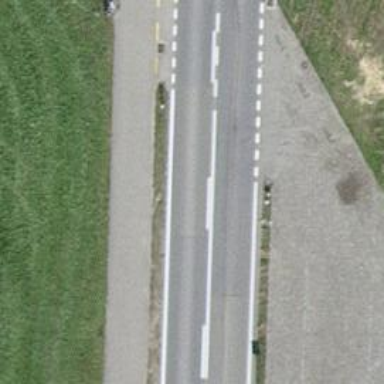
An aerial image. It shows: Secondary road.